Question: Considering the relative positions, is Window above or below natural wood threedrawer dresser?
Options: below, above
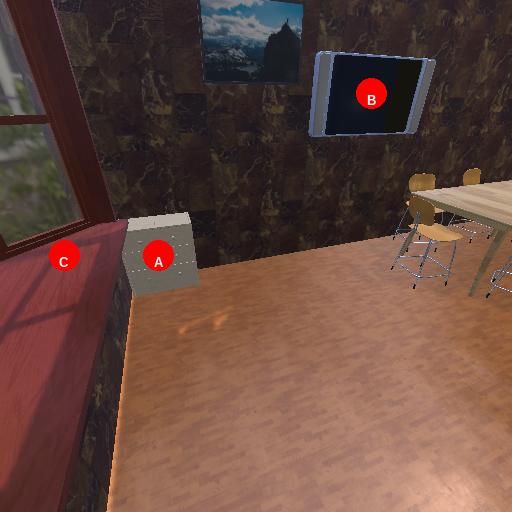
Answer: below